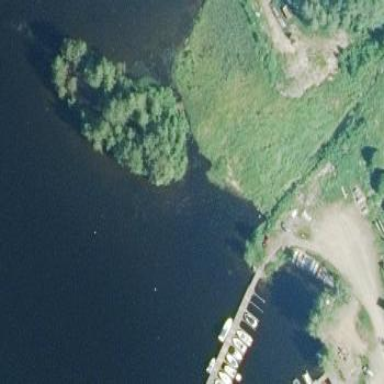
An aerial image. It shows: Islet covered with woodland.